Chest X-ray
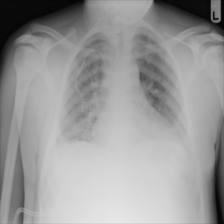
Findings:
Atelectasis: negative
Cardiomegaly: negative
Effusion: negative
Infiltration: positive
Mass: negative
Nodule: negative
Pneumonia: negative
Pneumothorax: negative
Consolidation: negative
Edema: negative
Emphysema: negative
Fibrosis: negative
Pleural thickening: negative
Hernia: negative